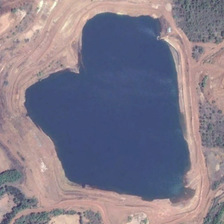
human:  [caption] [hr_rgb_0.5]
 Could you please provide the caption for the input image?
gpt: some green trees and bareland are around an almost heart-shaped pond .

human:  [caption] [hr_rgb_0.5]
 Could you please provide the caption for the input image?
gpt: some green trees and bareland are around an almost heart-shaped pond .

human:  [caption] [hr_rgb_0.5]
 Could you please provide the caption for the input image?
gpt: some green trees and bareland are around an almost heart-shaped pond .

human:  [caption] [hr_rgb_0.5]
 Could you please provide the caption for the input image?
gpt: some green trees and bareland are around an almost heart-shaped pond .

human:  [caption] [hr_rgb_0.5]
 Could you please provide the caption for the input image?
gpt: some green trees and bareland are around an almost heart-shaped pond .